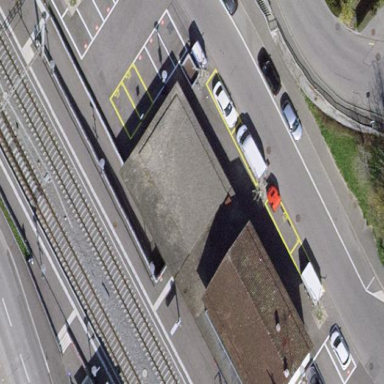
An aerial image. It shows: Train station building.